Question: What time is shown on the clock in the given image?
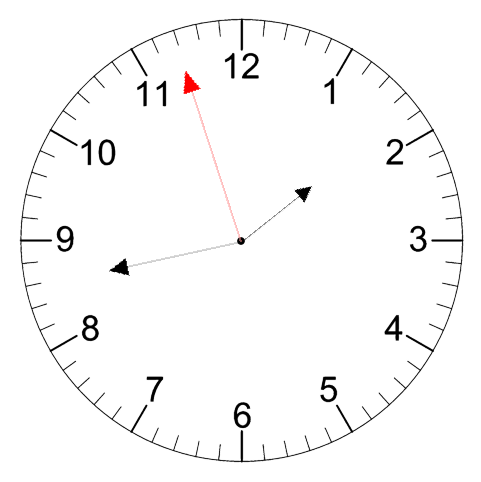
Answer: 01:42:57